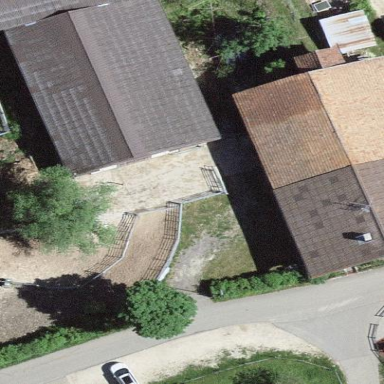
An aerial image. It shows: Barn.